Interaction volume radius: 5 \u00c5
Interaction volume height: 20 \u00c5
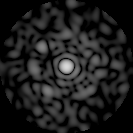
Disorder parameter: 0.8579